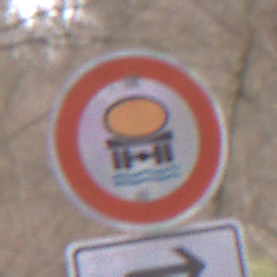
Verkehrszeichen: VerbotFahrzeugeWassergefaehrdenderLadung
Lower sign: RichtungsangabeDurchPfeile5
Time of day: MorningAfternoon
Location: Outdoor (Nature)
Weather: Overcast
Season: Autumn
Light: Natural